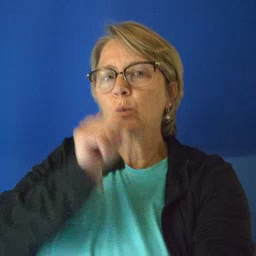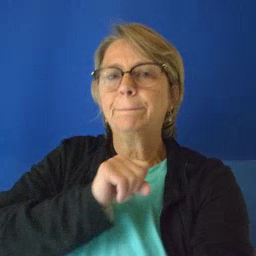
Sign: icecream